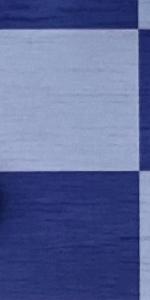
Label: Empty